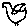
Label: bird